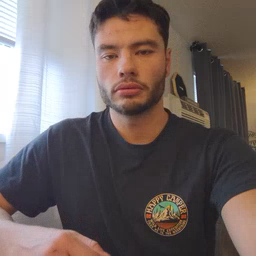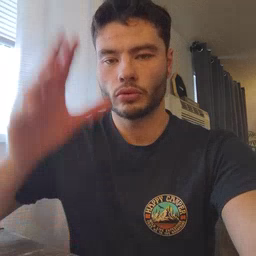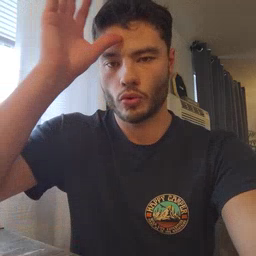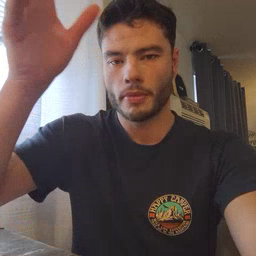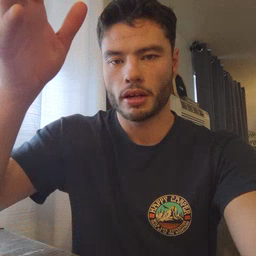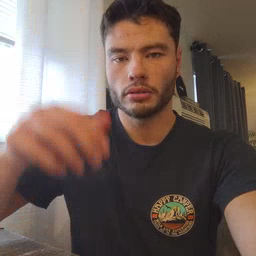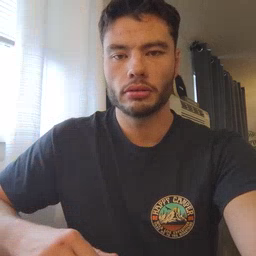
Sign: grandpa